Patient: sex M, age 74
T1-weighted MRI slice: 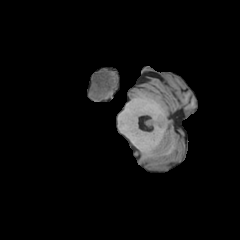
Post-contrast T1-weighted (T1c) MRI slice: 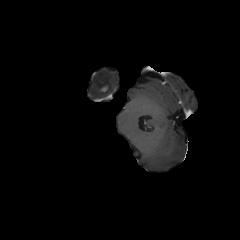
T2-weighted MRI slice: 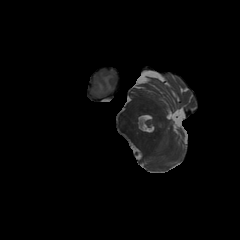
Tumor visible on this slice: yes
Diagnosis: Glioblastoma, IDH-wildtype
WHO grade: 4